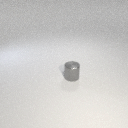
small gray metal cylinder